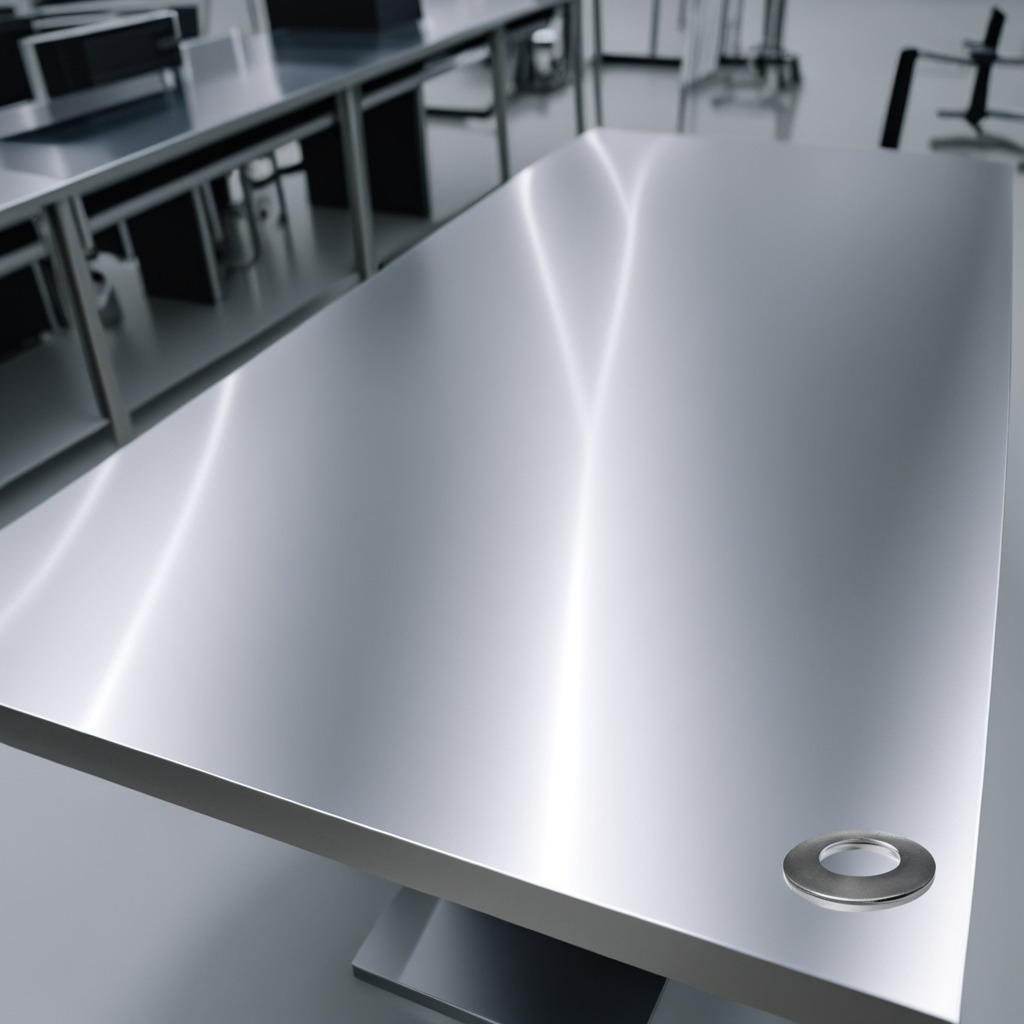
A flat metal washer is lying on a stainless steel table in a high-end prototyping lab.